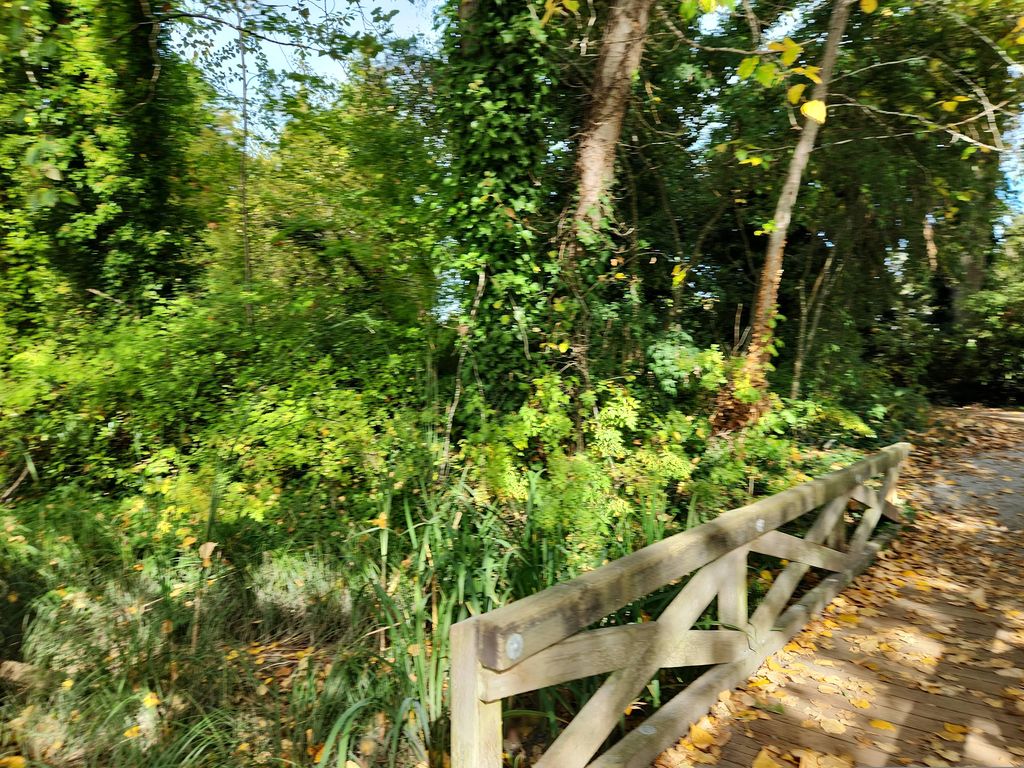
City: vancouver